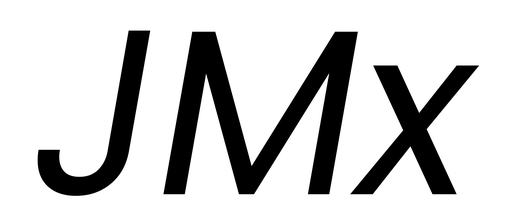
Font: Poppins-Italic